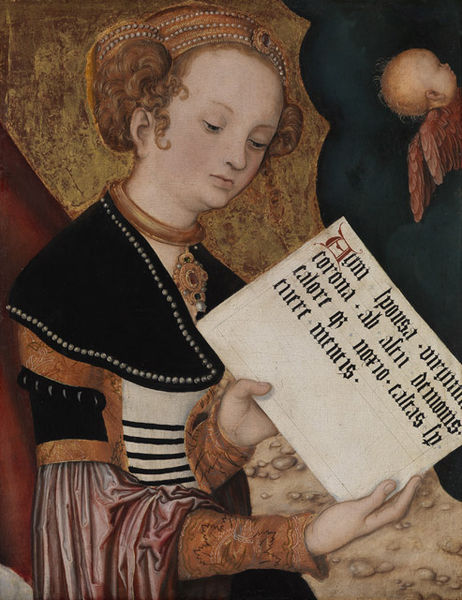
Titel: Weibliche Heilige (Heilige Agnes?) mit Schriftblatt, verso: Fragment einer Maria der Verkündigung
Künstler: Lucas d. Ä. Cranach
Standort: Karlsruhe
Institution: Staatliche Kunsthalle Karlsruhe
Schlagwörter: blau, flügel, gemälde, hand, himmel, kopf, umhang, mädchen, ausschnitt, finger, frau, frisur, haar, hut, hüte, kleid, kopfbedeckungen, mund, nase, schmuck, schwarz, weiss, blick, dame, rot, malerei, blond, jung, mütze, mützen, augen, bibel, falten, gesicht, haarschmuck, halten, kragen, spitze, stein, steine, ärmel, hals, hände, portrait, porträt, gewand, gold, haare, stickerei, kind, blatt, diadem, edelsteine, kinn, krone, lippen, locken, perle, perlen, puffärmel, renaissance, rosa, seide, engel, putte, putto, kopfbedeckung, schrift, papier, halsband, kette, baby, haarband, tafel, weib, detail, ernst, inschrift, lesen, gestreift, streifen, robe, faltenwurf, wange, zeigen, halsschmuck, stola, halskette, rothaarig, buch, zettel, medaillon, religion, text, buchstaben, initiale, brokat, pergament, goldschmuck, anhänger, doppelkinn, amulett, gotisch, zitat, brief, mittelalter, reif, weibchen, adelig, heilige, zeilen, dürer, schriftstück, klassik, kopfschmuck, hofdame, goldgrund, ikone, handschrift, wertvoll, präsentieren, latein, lateinisch, schirft, stifter, kleide, ase, geschmeide, byzanz, cranach, corona, nase mund, halsreif, #schwarz, mittalalter, tafel#, goldmalerei, haltschmuck, abstrakter hintergrund, aym, halsreifen, frühchrsitlich, edelssteine